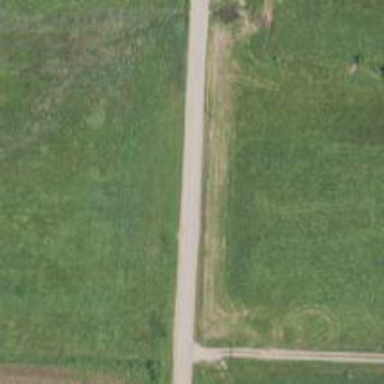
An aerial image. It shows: Unclassified road.